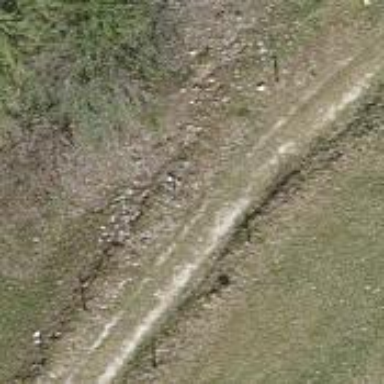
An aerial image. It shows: Track with ground surface. The track is Grade 4.